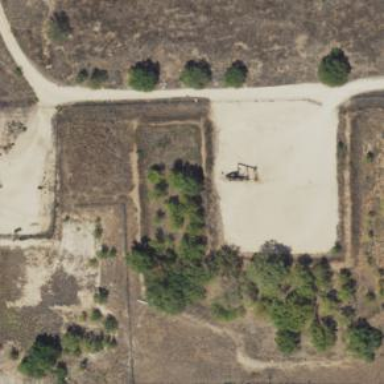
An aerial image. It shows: Petroleum well that is man-made.